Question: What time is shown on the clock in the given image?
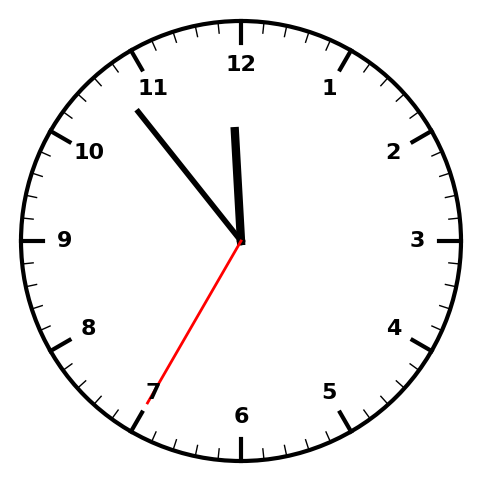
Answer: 11:53:35